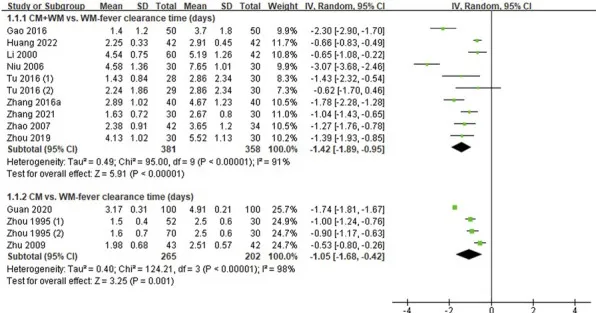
Forest plot of RCTs on CM for pox-like viral diseases on. Fever clearance time.
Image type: chart (chart)